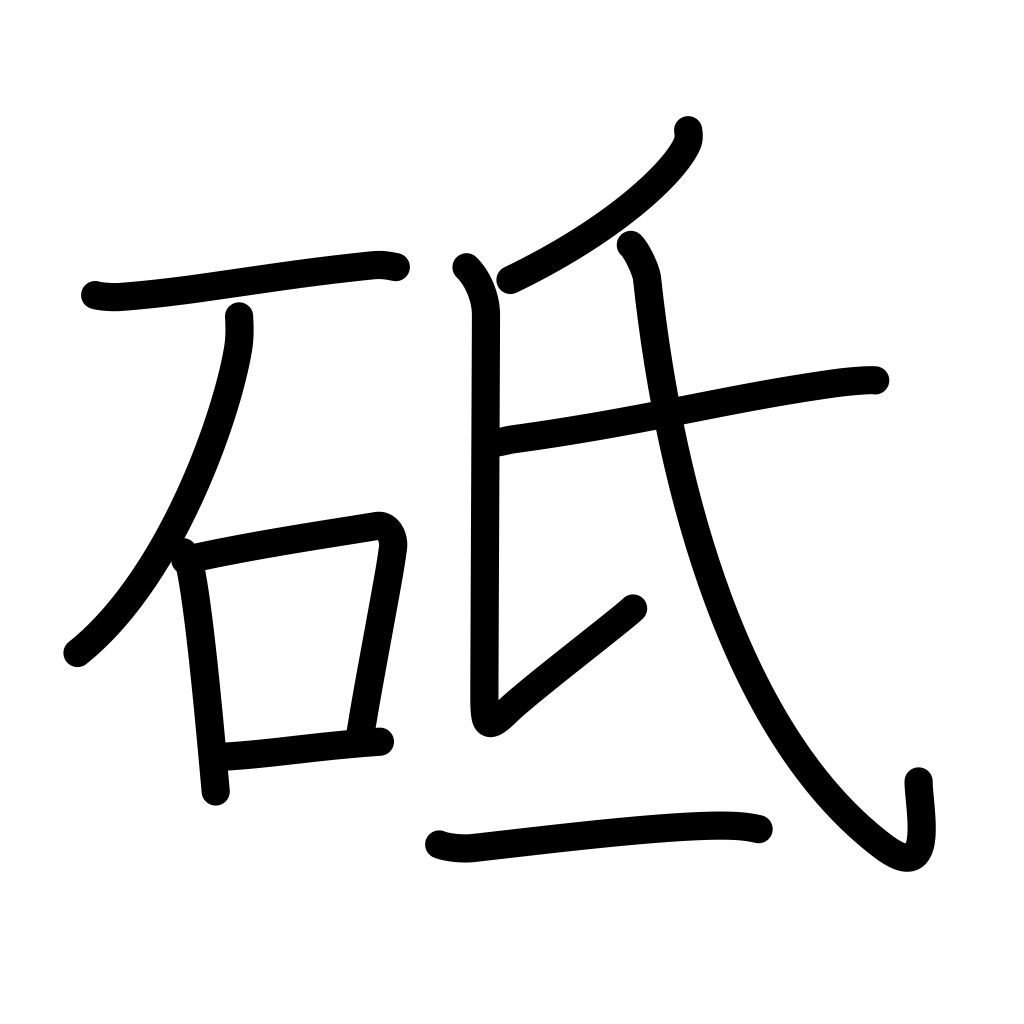
Meaning: whetstone, grindstone